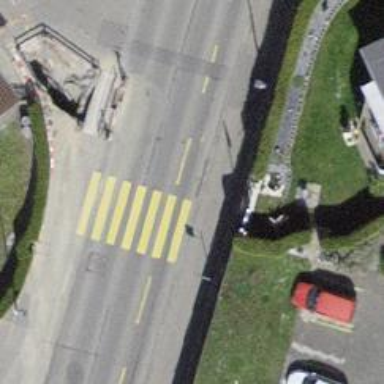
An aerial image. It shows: Uncontrolled zebra crossing with yellow markings on the road.